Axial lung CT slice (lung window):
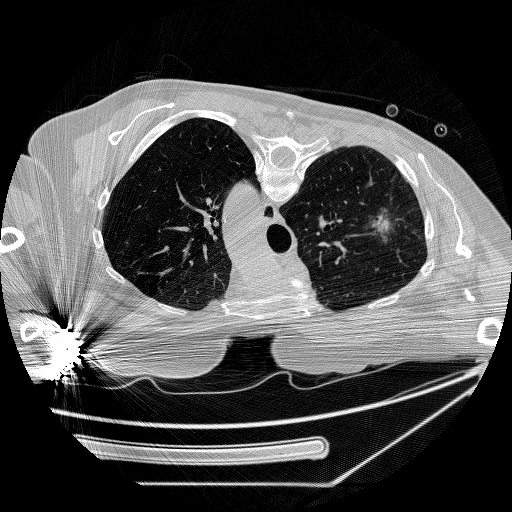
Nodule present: yes
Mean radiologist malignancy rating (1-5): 5